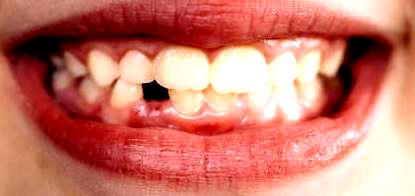
Condition: hypodontia